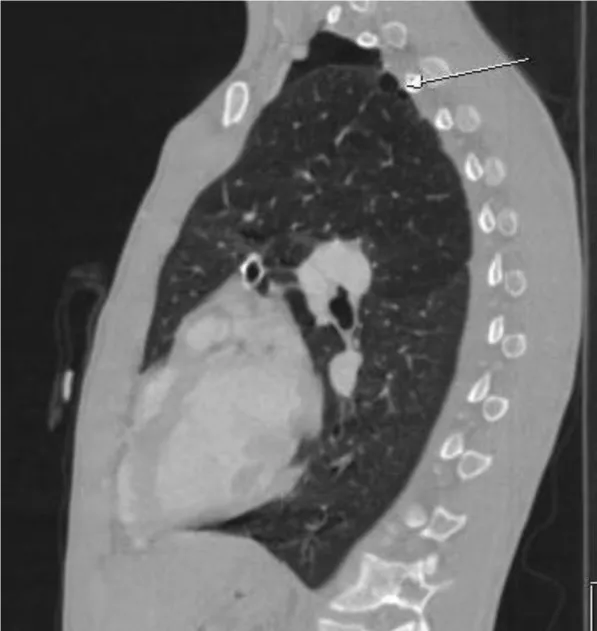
CT scan angiography in our patient with SJMS, showing remaining pneumothorax with presence of apical emphysematous bulla in the left lung (arrow). Note hyperlucency of the upper pulmonary lobe in comparison to the lower.
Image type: radiology (ct)